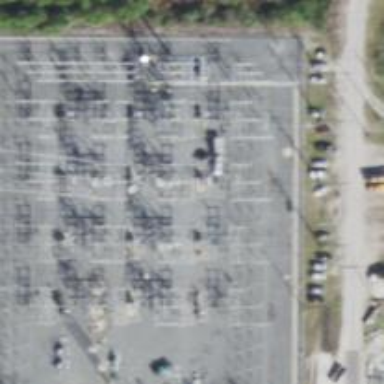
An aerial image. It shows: Switch used for power control.